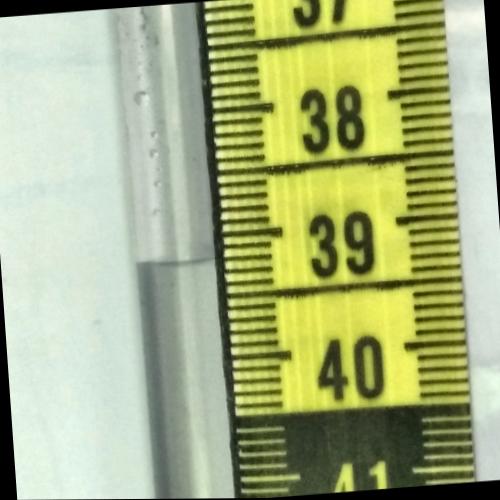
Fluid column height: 39.2 cm